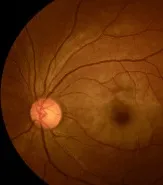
Fundus photography and optical coherence tomography (OCT) two days after the first visit. . (A) Retinal color tone showed improvement compared to the initial examination.
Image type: ophthalmic_imaging (fundus_photograph)